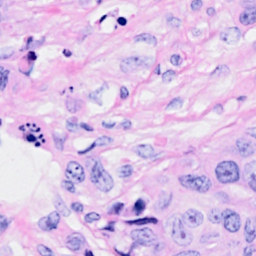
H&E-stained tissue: Breast